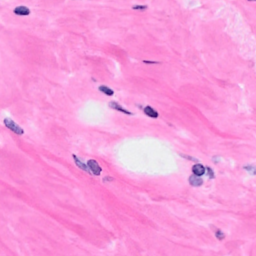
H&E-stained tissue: Breast